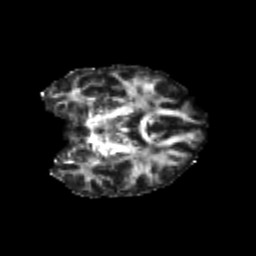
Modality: FA
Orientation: coronal
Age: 22
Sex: female
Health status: healthy
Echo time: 0.074 s